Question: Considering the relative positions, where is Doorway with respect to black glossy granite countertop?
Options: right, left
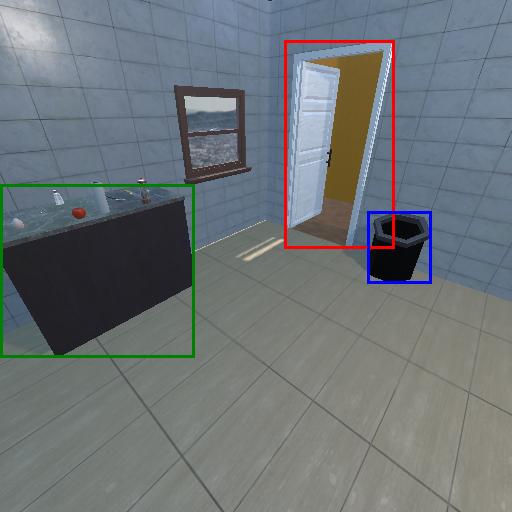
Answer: right